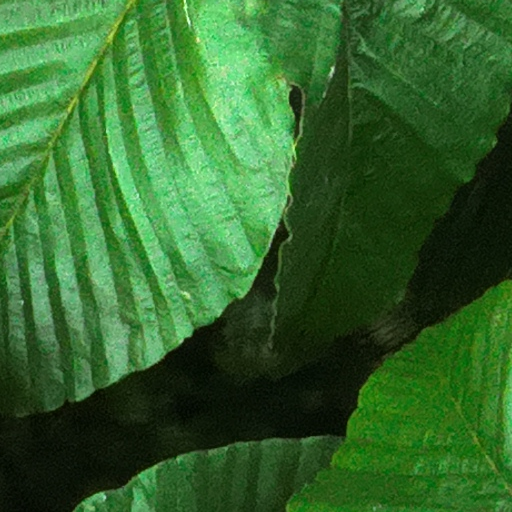
Species: Pourouma bicolor
GBIF accepted scientific name: Pourouma bicolor
Crown area (m\u00b2): 141.776